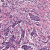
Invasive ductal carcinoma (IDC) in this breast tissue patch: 1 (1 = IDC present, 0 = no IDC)